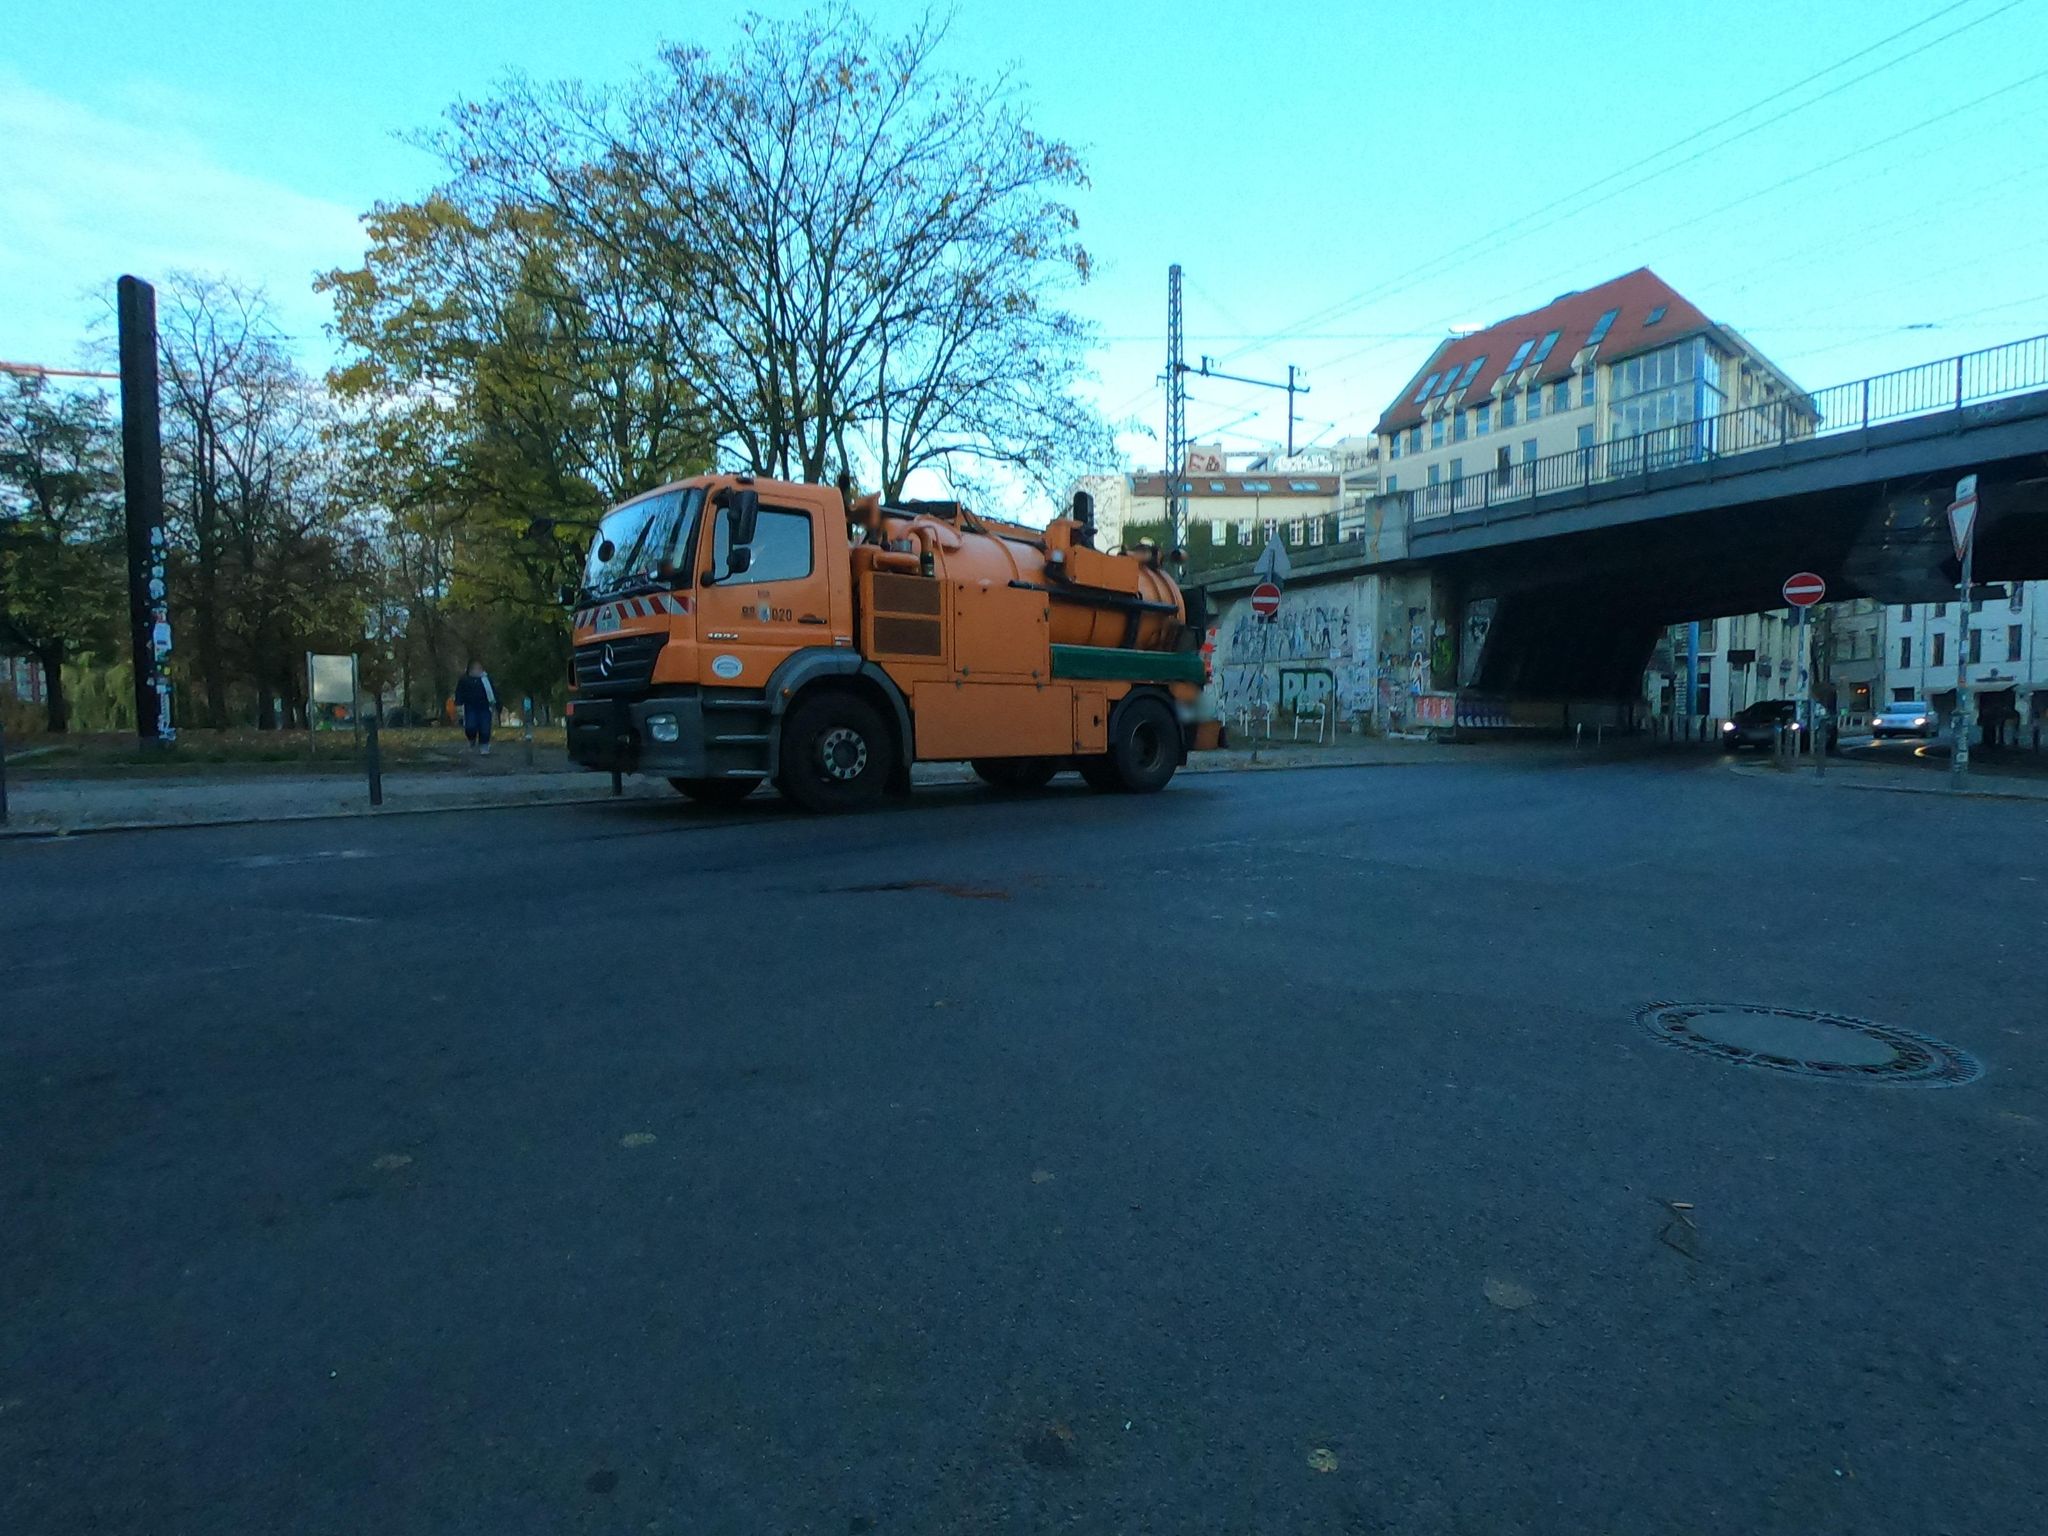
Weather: clear
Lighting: day
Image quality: good
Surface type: walking surface
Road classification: footway, pedestrian
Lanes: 1
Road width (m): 12.2
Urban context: urban centre
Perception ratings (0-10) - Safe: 1.34, Lively: 4, Beautiful: 3.51, Boring: 4.37, Depressing: 3.7, Wealthy: 2.96